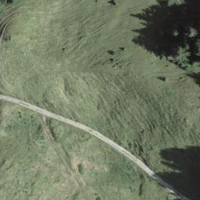
EUNIS habitat code: 25
Species observed at this site:
Gryllus campestris
Sorbus aucuparia